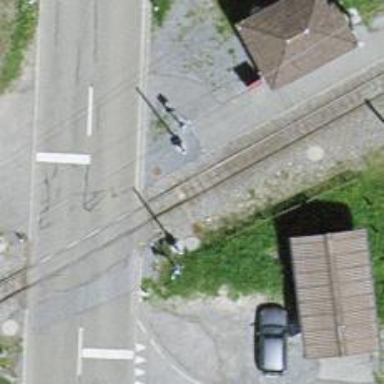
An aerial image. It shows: Narrow-gauge railway track with one electrified contact line.